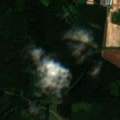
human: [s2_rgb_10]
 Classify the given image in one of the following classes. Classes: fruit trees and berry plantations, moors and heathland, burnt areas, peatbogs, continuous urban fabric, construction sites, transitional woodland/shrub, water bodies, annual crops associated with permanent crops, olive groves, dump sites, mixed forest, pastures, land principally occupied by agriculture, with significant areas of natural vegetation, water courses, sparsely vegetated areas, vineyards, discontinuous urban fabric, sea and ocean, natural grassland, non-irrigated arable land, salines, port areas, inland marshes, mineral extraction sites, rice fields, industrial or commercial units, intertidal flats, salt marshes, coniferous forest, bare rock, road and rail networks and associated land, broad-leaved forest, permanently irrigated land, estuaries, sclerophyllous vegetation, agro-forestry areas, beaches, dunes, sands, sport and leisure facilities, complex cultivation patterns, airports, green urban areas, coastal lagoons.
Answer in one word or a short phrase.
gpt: industrial or commercial units, non-irrigated arable land, coniferous forest, mixed forest, transitional woodland/shrub